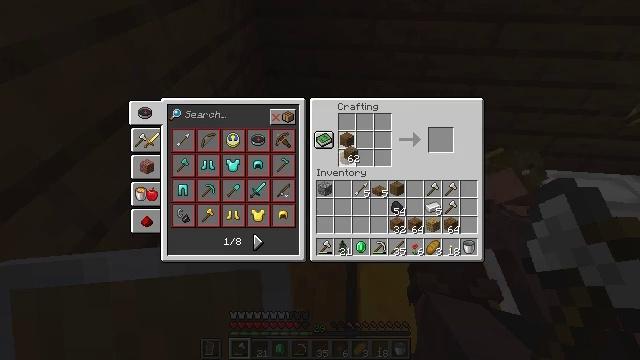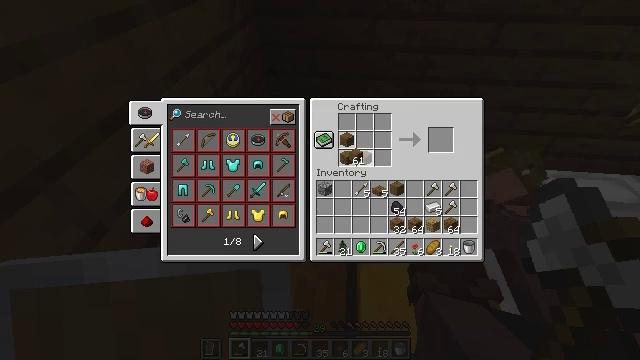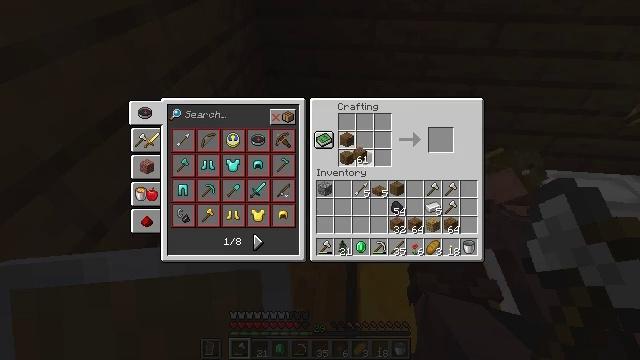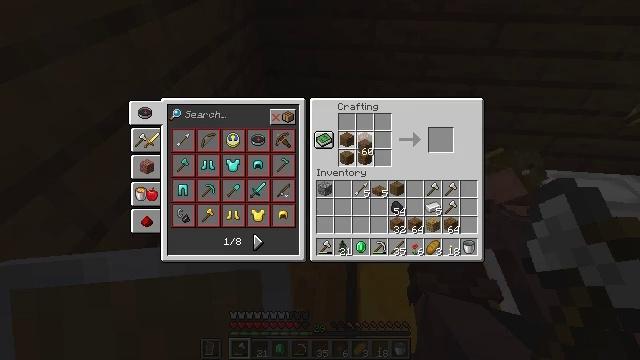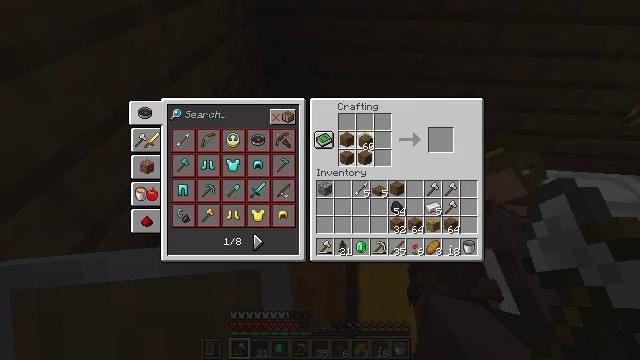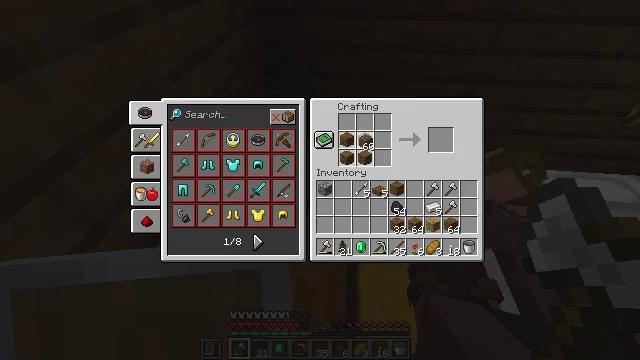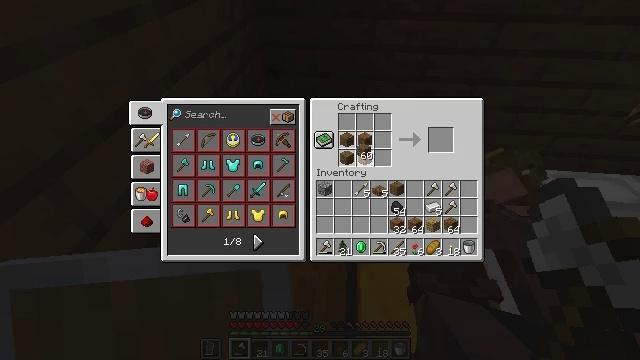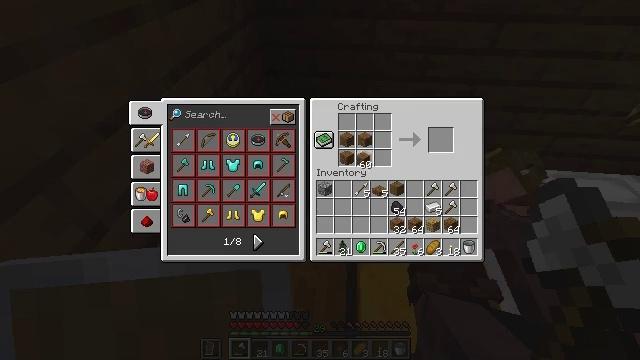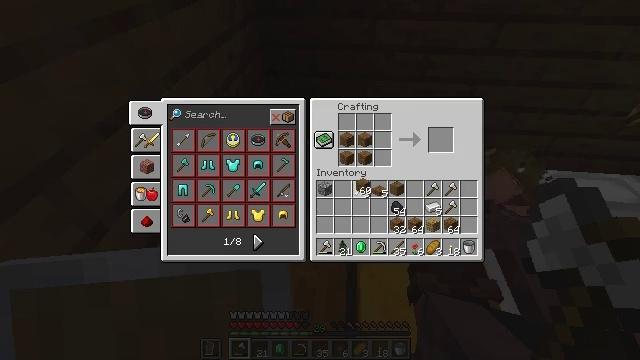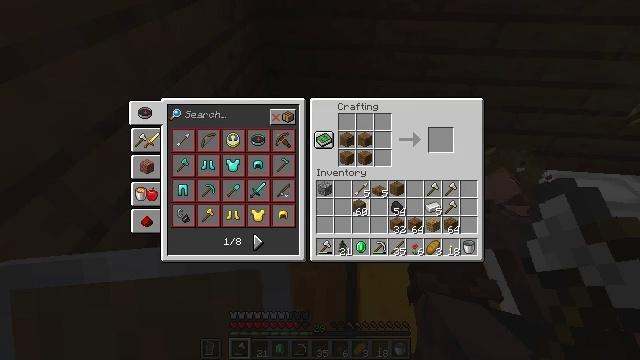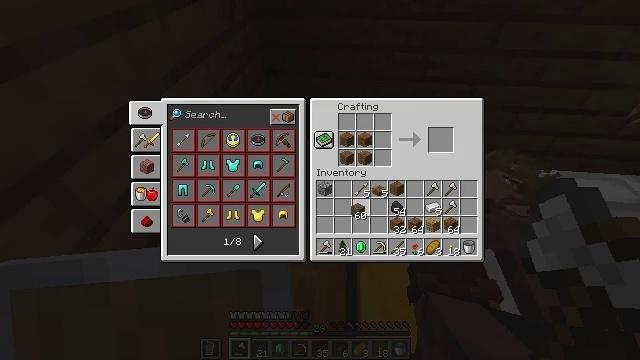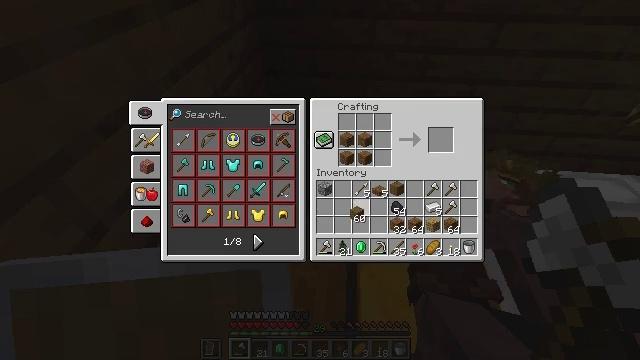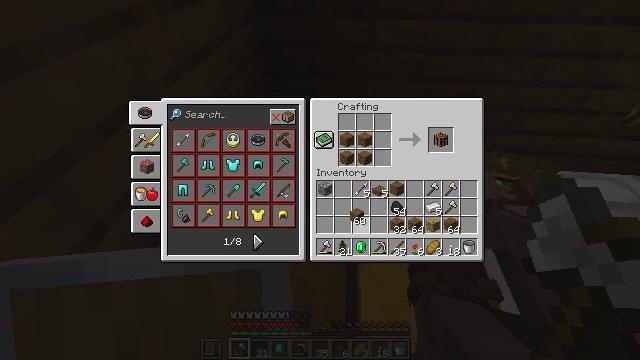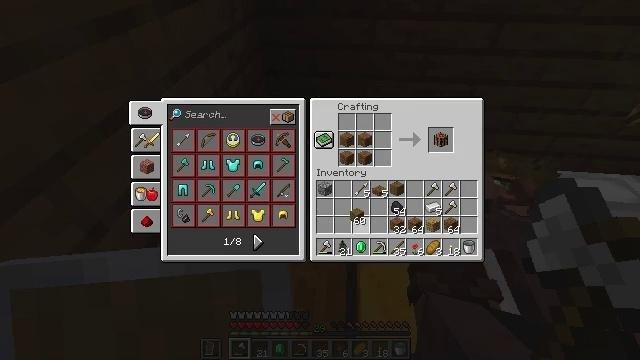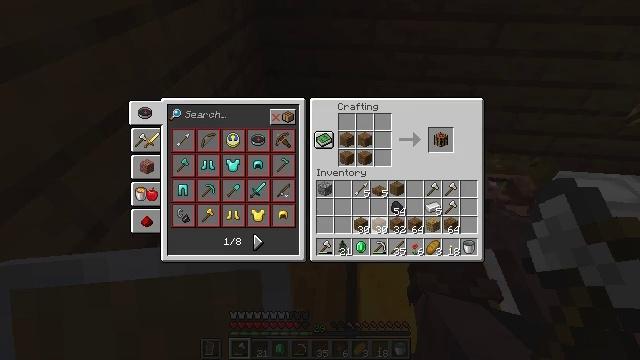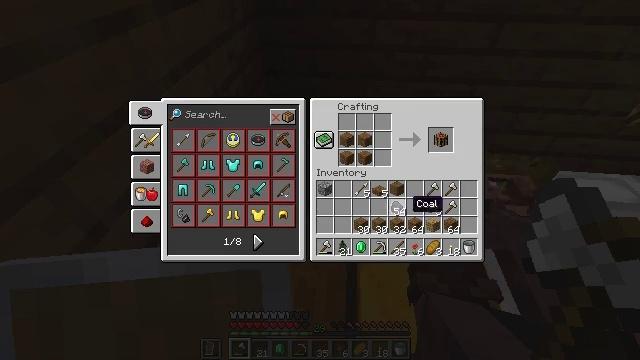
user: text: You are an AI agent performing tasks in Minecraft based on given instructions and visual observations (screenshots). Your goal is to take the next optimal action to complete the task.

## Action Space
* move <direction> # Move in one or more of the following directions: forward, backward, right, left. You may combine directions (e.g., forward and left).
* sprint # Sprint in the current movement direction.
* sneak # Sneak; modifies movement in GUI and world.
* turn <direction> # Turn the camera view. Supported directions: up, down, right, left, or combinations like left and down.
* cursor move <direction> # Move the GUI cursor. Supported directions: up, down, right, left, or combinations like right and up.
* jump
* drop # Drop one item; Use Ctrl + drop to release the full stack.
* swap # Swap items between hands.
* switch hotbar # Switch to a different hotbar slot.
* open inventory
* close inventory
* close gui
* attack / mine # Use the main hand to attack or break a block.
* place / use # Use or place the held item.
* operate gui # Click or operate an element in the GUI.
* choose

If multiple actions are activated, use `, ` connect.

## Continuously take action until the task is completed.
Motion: motion action
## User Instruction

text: Take materials to craft a smithing table.
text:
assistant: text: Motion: choose
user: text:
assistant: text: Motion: choose
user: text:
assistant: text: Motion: cursor move up, choose
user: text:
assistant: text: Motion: choose
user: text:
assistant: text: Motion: choose
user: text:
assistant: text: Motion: cursor move down, choose
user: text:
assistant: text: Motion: cursor move down
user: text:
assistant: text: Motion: cursor move down
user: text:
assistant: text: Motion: cursor move down
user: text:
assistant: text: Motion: no_op
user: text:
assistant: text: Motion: no_op
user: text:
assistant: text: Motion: operate gui
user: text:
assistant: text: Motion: operate gui
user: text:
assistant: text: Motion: cursor move right, operate gui
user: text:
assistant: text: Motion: cursor move right
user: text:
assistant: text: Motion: cursor move right and up
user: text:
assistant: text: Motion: no_op
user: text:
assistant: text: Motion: no_op
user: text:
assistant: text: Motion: no_op
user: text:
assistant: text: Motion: no_op
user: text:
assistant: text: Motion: no_op
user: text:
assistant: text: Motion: no_op
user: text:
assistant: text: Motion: no_op
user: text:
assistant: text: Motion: operate gui
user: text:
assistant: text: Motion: operate gui
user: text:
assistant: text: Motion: cursor move left and up, operate gui
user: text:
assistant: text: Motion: cursor move left and up
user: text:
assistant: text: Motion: cursor move left and up
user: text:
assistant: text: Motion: cursor move left and up
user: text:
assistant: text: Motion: no_op